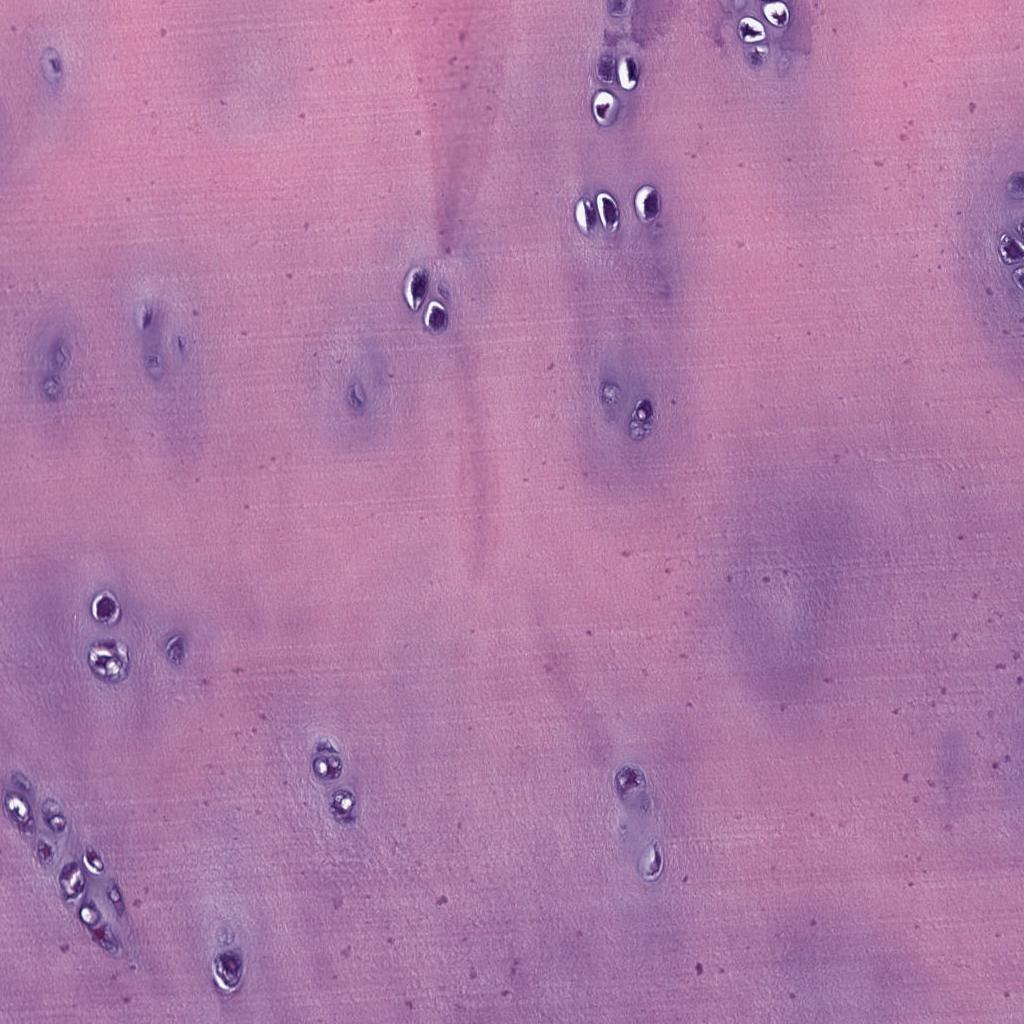
Label: Non-Tumor